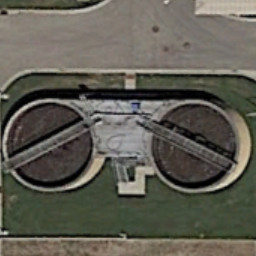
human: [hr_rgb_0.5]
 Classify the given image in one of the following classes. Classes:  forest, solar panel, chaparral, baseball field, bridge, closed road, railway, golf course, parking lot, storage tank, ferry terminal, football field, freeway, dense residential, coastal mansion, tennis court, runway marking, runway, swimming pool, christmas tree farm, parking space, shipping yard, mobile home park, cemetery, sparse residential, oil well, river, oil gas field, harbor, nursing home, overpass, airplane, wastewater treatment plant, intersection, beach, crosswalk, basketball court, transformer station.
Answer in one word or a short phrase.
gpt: wastewater treatment plant